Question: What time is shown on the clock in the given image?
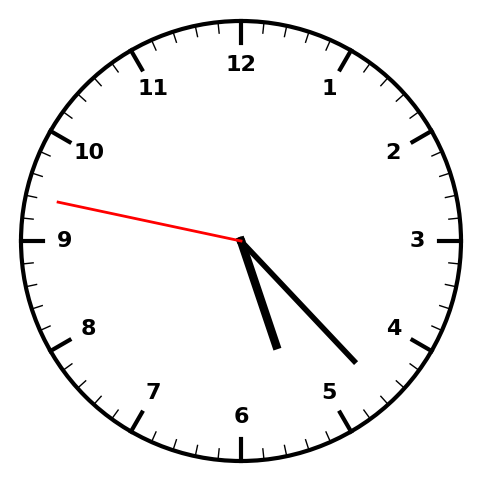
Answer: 05:22:47